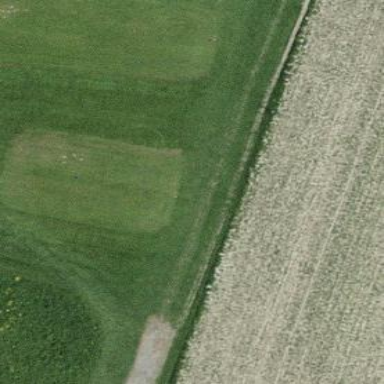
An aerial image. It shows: Grass area designated as golf tee.